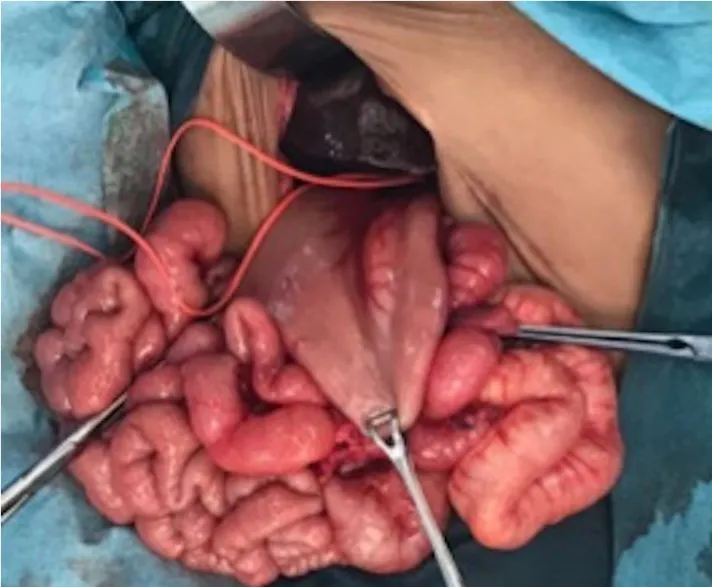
Abdominal Orientation: Intraoperative photo showing the stomach on the right side of the abdominal cavity and the liver is centralized.
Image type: medical_photograph (other_medical_photograph)